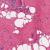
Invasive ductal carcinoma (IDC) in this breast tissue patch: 0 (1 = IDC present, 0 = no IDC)